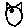
Label: cat